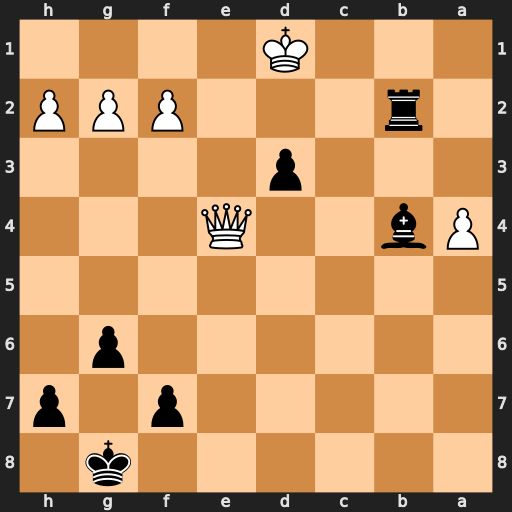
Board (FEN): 6k1/5p1p/6p1/8/Pb2Q3/3p4/1r3PPP/3K4
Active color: b
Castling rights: -
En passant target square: -
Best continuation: Rb1#